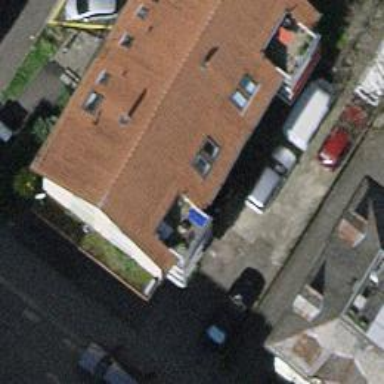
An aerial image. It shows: Car repair shop.